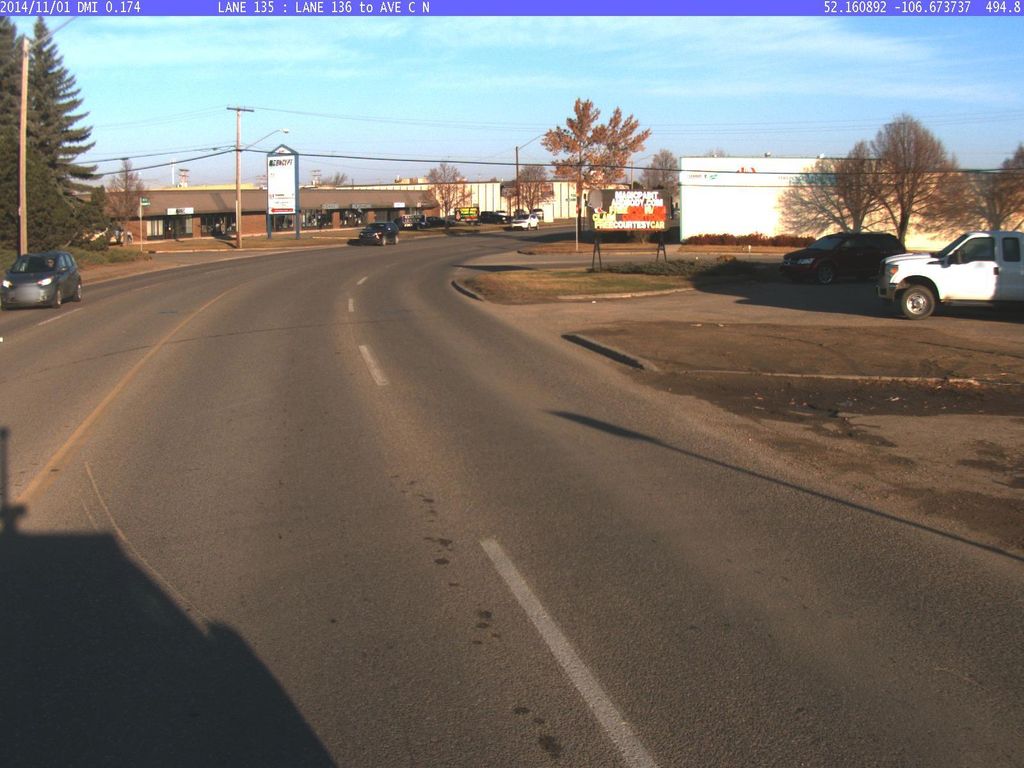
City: saskatoon